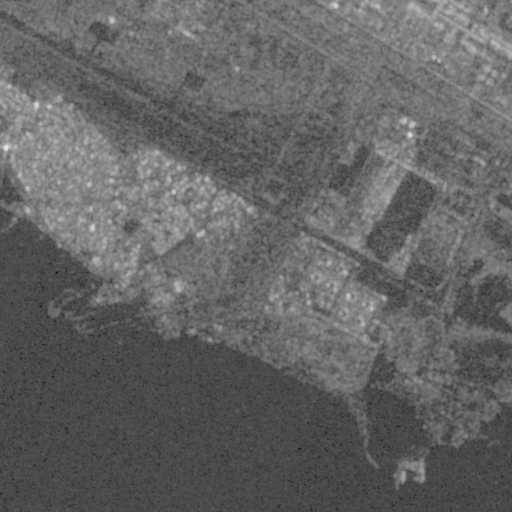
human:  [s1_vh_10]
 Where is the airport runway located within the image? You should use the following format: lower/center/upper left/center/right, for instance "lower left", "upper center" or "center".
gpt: The airport runway is located in the upper left of the image.
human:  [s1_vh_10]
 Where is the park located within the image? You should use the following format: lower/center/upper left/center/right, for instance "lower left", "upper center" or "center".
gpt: The park is located in the upper left of the image.
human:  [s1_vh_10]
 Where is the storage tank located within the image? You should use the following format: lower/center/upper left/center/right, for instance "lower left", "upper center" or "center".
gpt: The storage tank is located in the upper right of the image.
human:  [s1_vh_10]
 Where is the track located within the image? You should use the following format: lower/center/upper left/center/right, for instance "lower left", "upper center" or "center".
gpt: There is no track in the image.

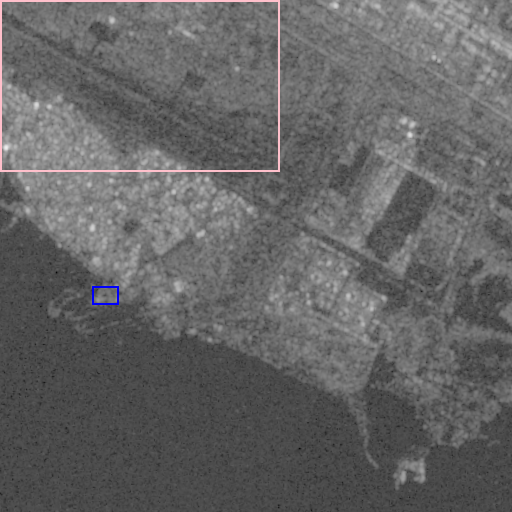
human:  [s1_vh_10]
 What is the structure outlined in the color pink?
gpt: The structure outlined in pink is an airport.
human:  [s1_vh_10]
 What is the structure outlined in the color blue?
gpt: The structure outlined in blue is a park.
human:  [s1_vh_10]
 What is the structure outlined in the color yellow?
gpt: There is no yellow outline.